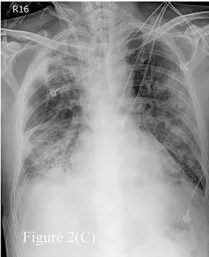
Serial Chest radiographs of the patient.
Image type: radiology (x_ray)